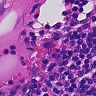
Metastatic tissue present: no